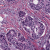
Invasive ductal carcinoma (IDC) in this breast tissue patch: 1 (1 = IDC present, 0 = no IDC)